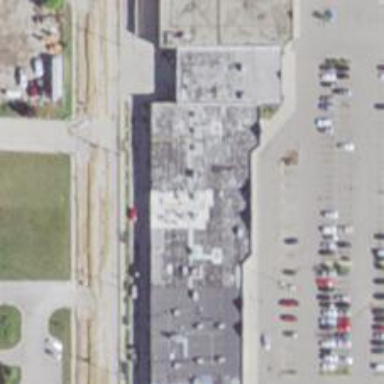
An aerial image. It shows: Commercial building.